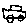
Label: car